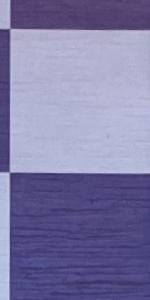
Label: Empty